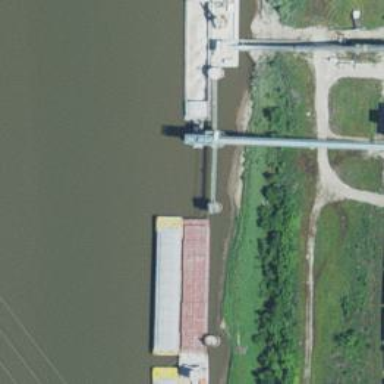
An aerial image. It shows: Commercial mooring pier.